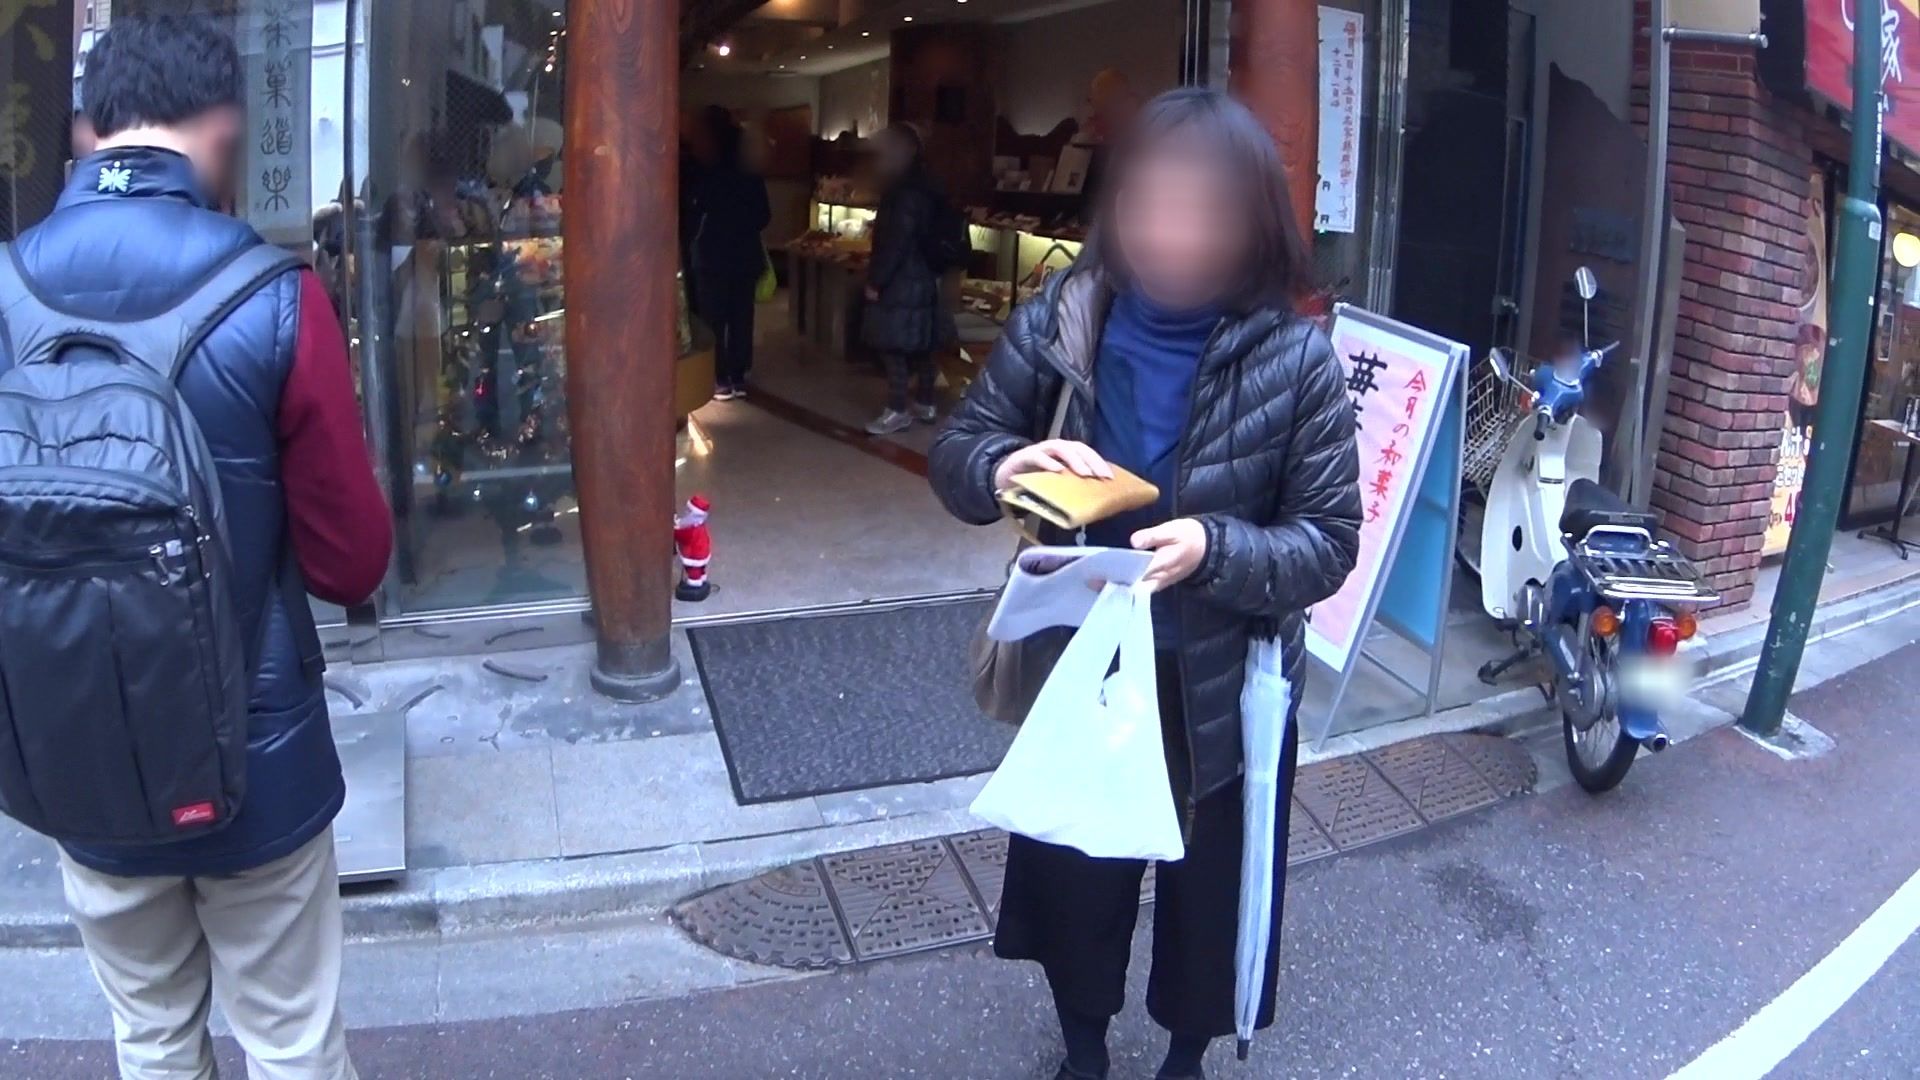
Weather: clear
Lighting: day
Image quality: good
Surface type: walking surface
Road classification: steps, residential, service
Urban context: urban centre
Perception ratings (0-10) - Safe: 1.54, Lively: 8.12, Beautiful: 5.45, Boring: 3.85, Depressing: 8.53, Wealthy: 3.29